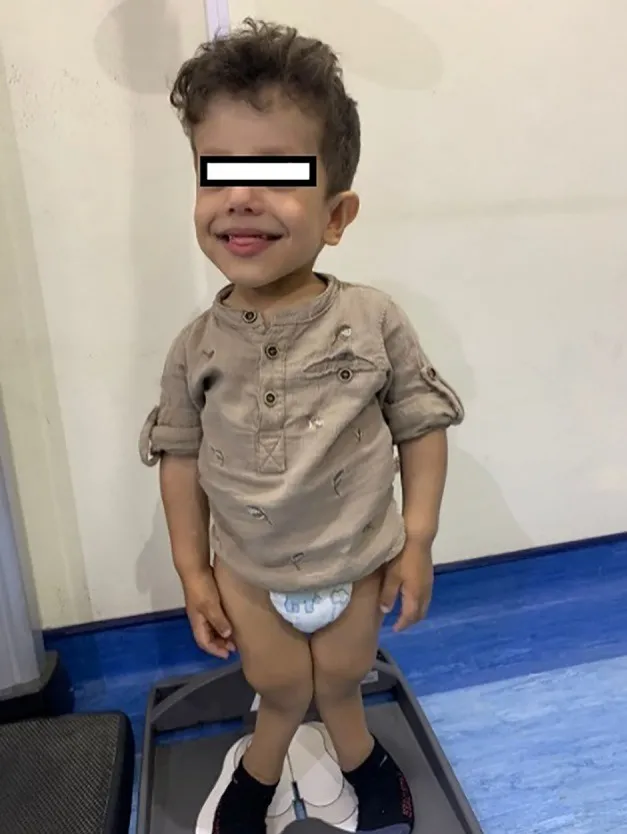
Leg bowing and genu valgum.
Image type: medical_photograph (other_medical_photograph)